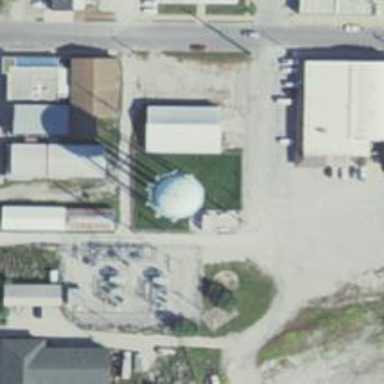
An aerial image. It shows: Water tower that is man-made.